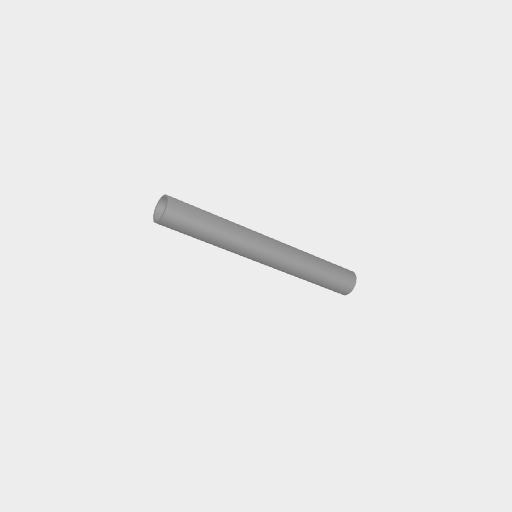
Part: AluminumTube10ID12OD100